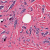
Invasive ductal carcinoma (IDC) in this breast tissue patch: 1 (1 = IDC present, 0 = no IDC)